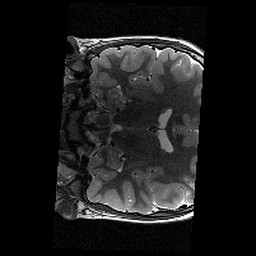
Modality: T2w
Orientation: coronal
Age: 13
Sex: male
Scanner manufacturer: siemens
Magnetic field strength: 3 T
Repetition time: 9.23 s
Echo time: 0.067 s